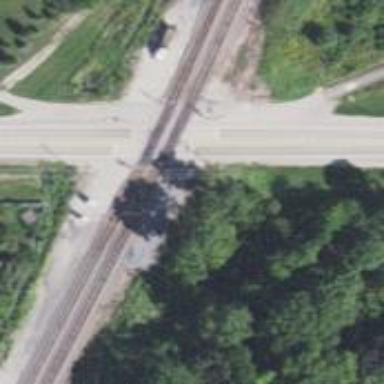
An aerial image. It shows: Railway level crossing.